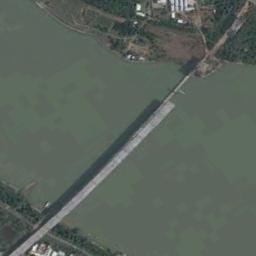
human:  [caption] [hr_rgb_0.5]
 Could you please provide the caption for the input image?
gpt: A slender and straight bridge connects the land on both sides of the turquoise water  There are many residential areas and green farmland on the land .

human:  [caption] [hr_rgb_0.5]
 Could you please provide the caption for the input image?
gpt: The bridge is bi-directional, And the water under the bridge appears dark blue .

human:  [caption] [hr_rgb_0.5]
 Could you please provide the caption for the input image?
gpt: There is a bridge over the river between some buildings and farmlands .

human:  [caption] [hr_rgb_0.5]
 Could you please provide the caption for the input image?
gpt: A bridge built on a dark green river and some green plants on both sides of the river .

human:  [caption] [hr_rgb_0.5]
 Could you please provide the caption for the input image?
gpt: Many trees are around the bridge .